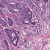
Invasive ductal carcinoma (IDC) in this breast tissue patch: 1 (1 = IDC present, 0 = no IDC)